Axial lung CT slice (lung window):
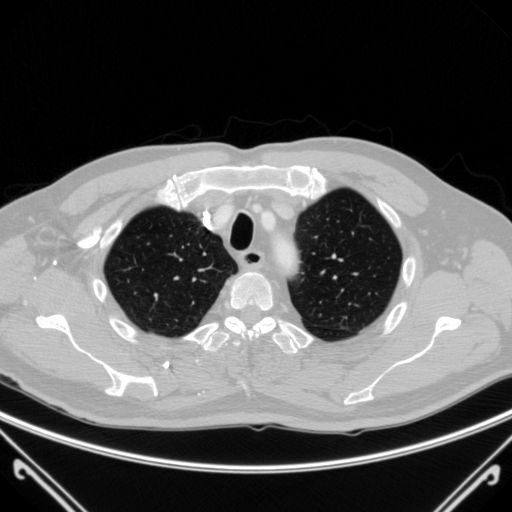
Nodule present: no